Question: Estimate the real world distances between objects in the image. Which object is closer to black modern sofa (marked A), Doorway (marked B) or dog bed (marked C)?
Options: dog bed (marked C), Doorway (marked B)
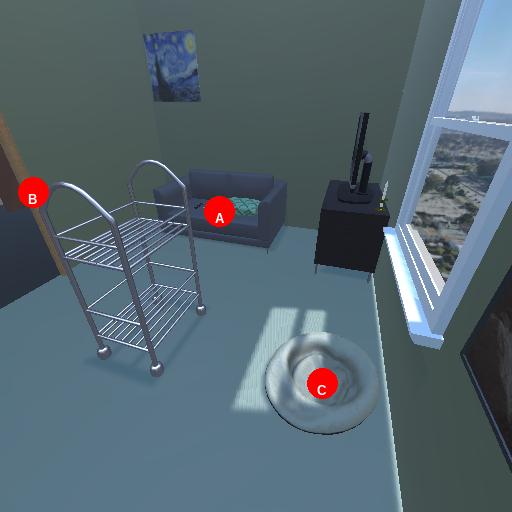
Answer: dog bed (marked C)